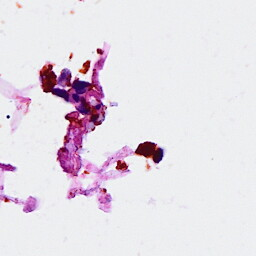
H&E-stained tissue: Breast